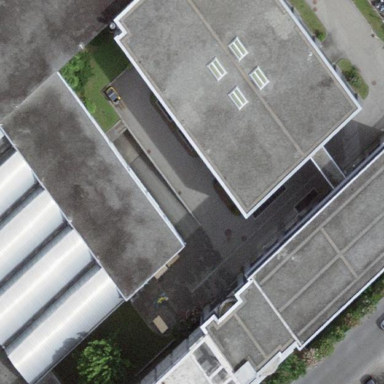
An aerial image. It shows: Industrial building.